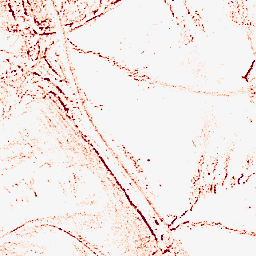
Category: morphological
Decomposition family: morphological_square
Decomposition parameters: operation: opening
size: 3
Upsampling method: cubic_mitchell
Upsampling parameters: scale: 4
Upsampling scale: 4